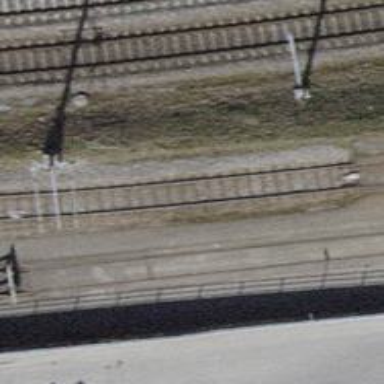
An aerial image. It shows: Single-track spur railway line.